Question: I've been searching for a while and have tried a few things that didn't work, but I would like to create a stationary cube looking bookcase using css.
Anyone have some pointers on how I can do this?
I have included a picture of what I want to create.
Thanks

'''
.scene {
margin: 100px;
width: 150px;
height: 150px;
perspective: 600px;
}
.cube {
position: relative;
width: inherit;
height: inherit;
transform-style: preserve-3d;
transform: rotateY(180deg);
}
.cube-face {
width: inherit;
height: inherit;
position: absolute;
background: red;
opacity: 0.8;
}
.cube-face-front {
background: yellow;
transform: translate3d(0, 0, 150px/2);
}
.cube-face-back {
background: orange;
transform: rotateY(180deg) translate3d(0, 0, 150px/2);
}
.cube-face-left {
background: green;
transform: rotateY(-90deg) translate3d(0, 0, 150px/2);
}
.cube-face-right {
background: magenta;
transform: rotateY(90deg) translate3d(0, 0, 150px/2);
}
.cube-face-top {
background: blue;
transform: rotateX(90deg) translate3d(0, 0, 150px/2);
}
.cube-face-bottom {
background: red;
transform: rotateX(-90deg) translate3d(0, 0, 150px/2);
}
<div id="bookshelf" class="container-fluid">
<div class="scene">
<div class="cube">
<div class="cube-face cube-face-front"></div>
<div class="cube-face cube-face-back"></div>
<div class="cube-face cube-face-left"></div>
<div class="cube-face cube-face-right"></div>
<div class="cube-face cube-face-top"></div>
<div class="cube-face cube-face-bottom"></div>
</div>
</div>
</div>
'''
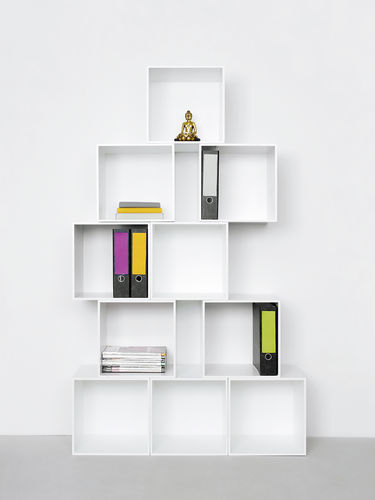
Answer: try something like this :
<URL>

Markup:
'''
<div id="bookshelf" class="container-fluid">
<!--top-->
<div class="scene text-center">
<div class="cube"></div>
</div>
<div class="scene text-center">
<div class="cube"></div>
<div class="cube"></div>
</div>
<div class="scene">
<div class="cube"></div>
<div class="cube"></div>
</div>
<div class="scene text-center">
<div class="cube"></div>
<div class="cube"></div>
</div>
<!--bottom-->
<div class="scene text-center">
<div class="cube"></div>
<div class="cube"></div>
<div class="cube"></div>
</div>
</div>
'''
Style:
'''
*{box-sizing:border-box;padding:0;margin:0}
:root{
background: #ececee;
width: 100vw;
height: 100vh;
position: relative
}
.text-left{text-align:left}
.text-center{text-align:center}
.text-right{text-align:right}
#bookshelf{
width: 720px;
height: 940px;
margin: 20px auto;
box-shadow: inset 0 -240px #bbbbbb
}
.scene{
width:100%;
display:bock;
clear:both;
position:relative
}
.cube{
position:relative;
display: inline-block;
width: 32.6%;
height: 150px;
border: 4px solid #f1f3f2
}
.scene:nth-child(even) .cube{
width: 30.9%;
margin: 0 1%;
}
.scene:last-child .cube{
box-shadow: inset 0 0 64px #BABABA;
background: whitesmoke;
}
.scene:last-child .cube:first-child{
border-bottom: 20px solid #E0E0E0;
border-left: 20px solid #F0F0F0;
}
.scene:last-child .cube:last-child{
border-bottom: 20px solid #E0E0E0;
border-right: 20px solid #F0F0F0;
}
.cube:before,.cube:after{
content:'';
position:absolute;
}
.scene:last-child .cube:first-child:after{
content: '';
position: absolute;
top: -24px;
left: 0px;
height: 20px;
width: 106px;
background: #f1f3f2;
}
.scene:last-child .cube:first-child:before{
content:'';
position:absolute;
top:-24px;
left:-20px;
height:0;
width:0;
border-right: 22px solid #f1f3f2;
border-top: 20px solid transparent;
border-bottom: 0px solid transparent;
}
.scene:last-child .cube:last-child:before{
content: '';
position: absolute;
top: -24px;
right: 0px;
height: 20px;
width: 106px;
background: #f1f3f2;
}
.scene:last-child .cube:last-child:after{
content:'';
position:absolute;
top:-24px;
right:-20px;
height:0;
width:0;
border-left: 22px solid #f1f3f2;
border-top: 20px solid transparent;
border-bottom: 0px solid transparent;
}
.scene:last-child .cube:nth-child(2){
box-shadow: inset 0 0 64px #BABABA,inset 0 -18px #E0E0E0
}
'''